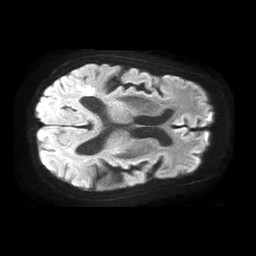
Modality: TRACE
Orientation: axial
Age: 58
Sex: female
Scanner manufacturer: philips
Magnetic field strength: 1.5 T
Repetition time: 4.6 s
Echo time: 0.08631 s